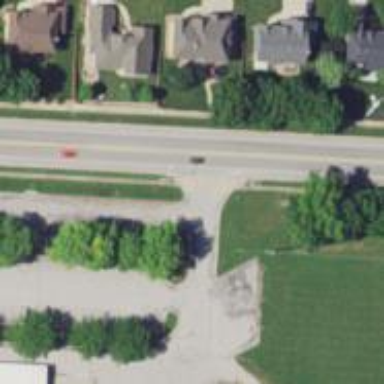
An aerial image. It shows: Unmarked road crossing.